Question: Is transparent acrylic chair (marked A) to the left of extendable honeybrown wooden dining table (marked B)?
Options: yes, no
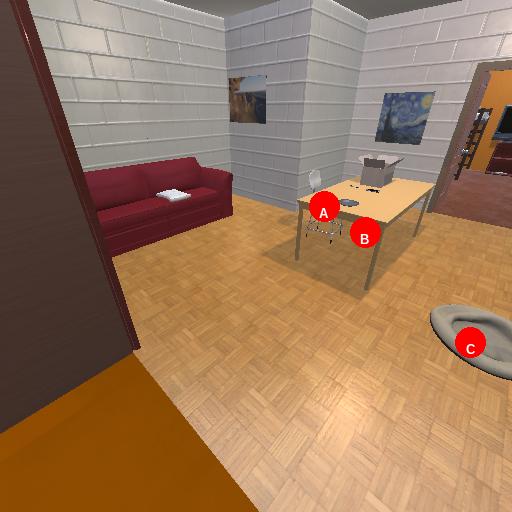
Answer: yes